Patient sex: M
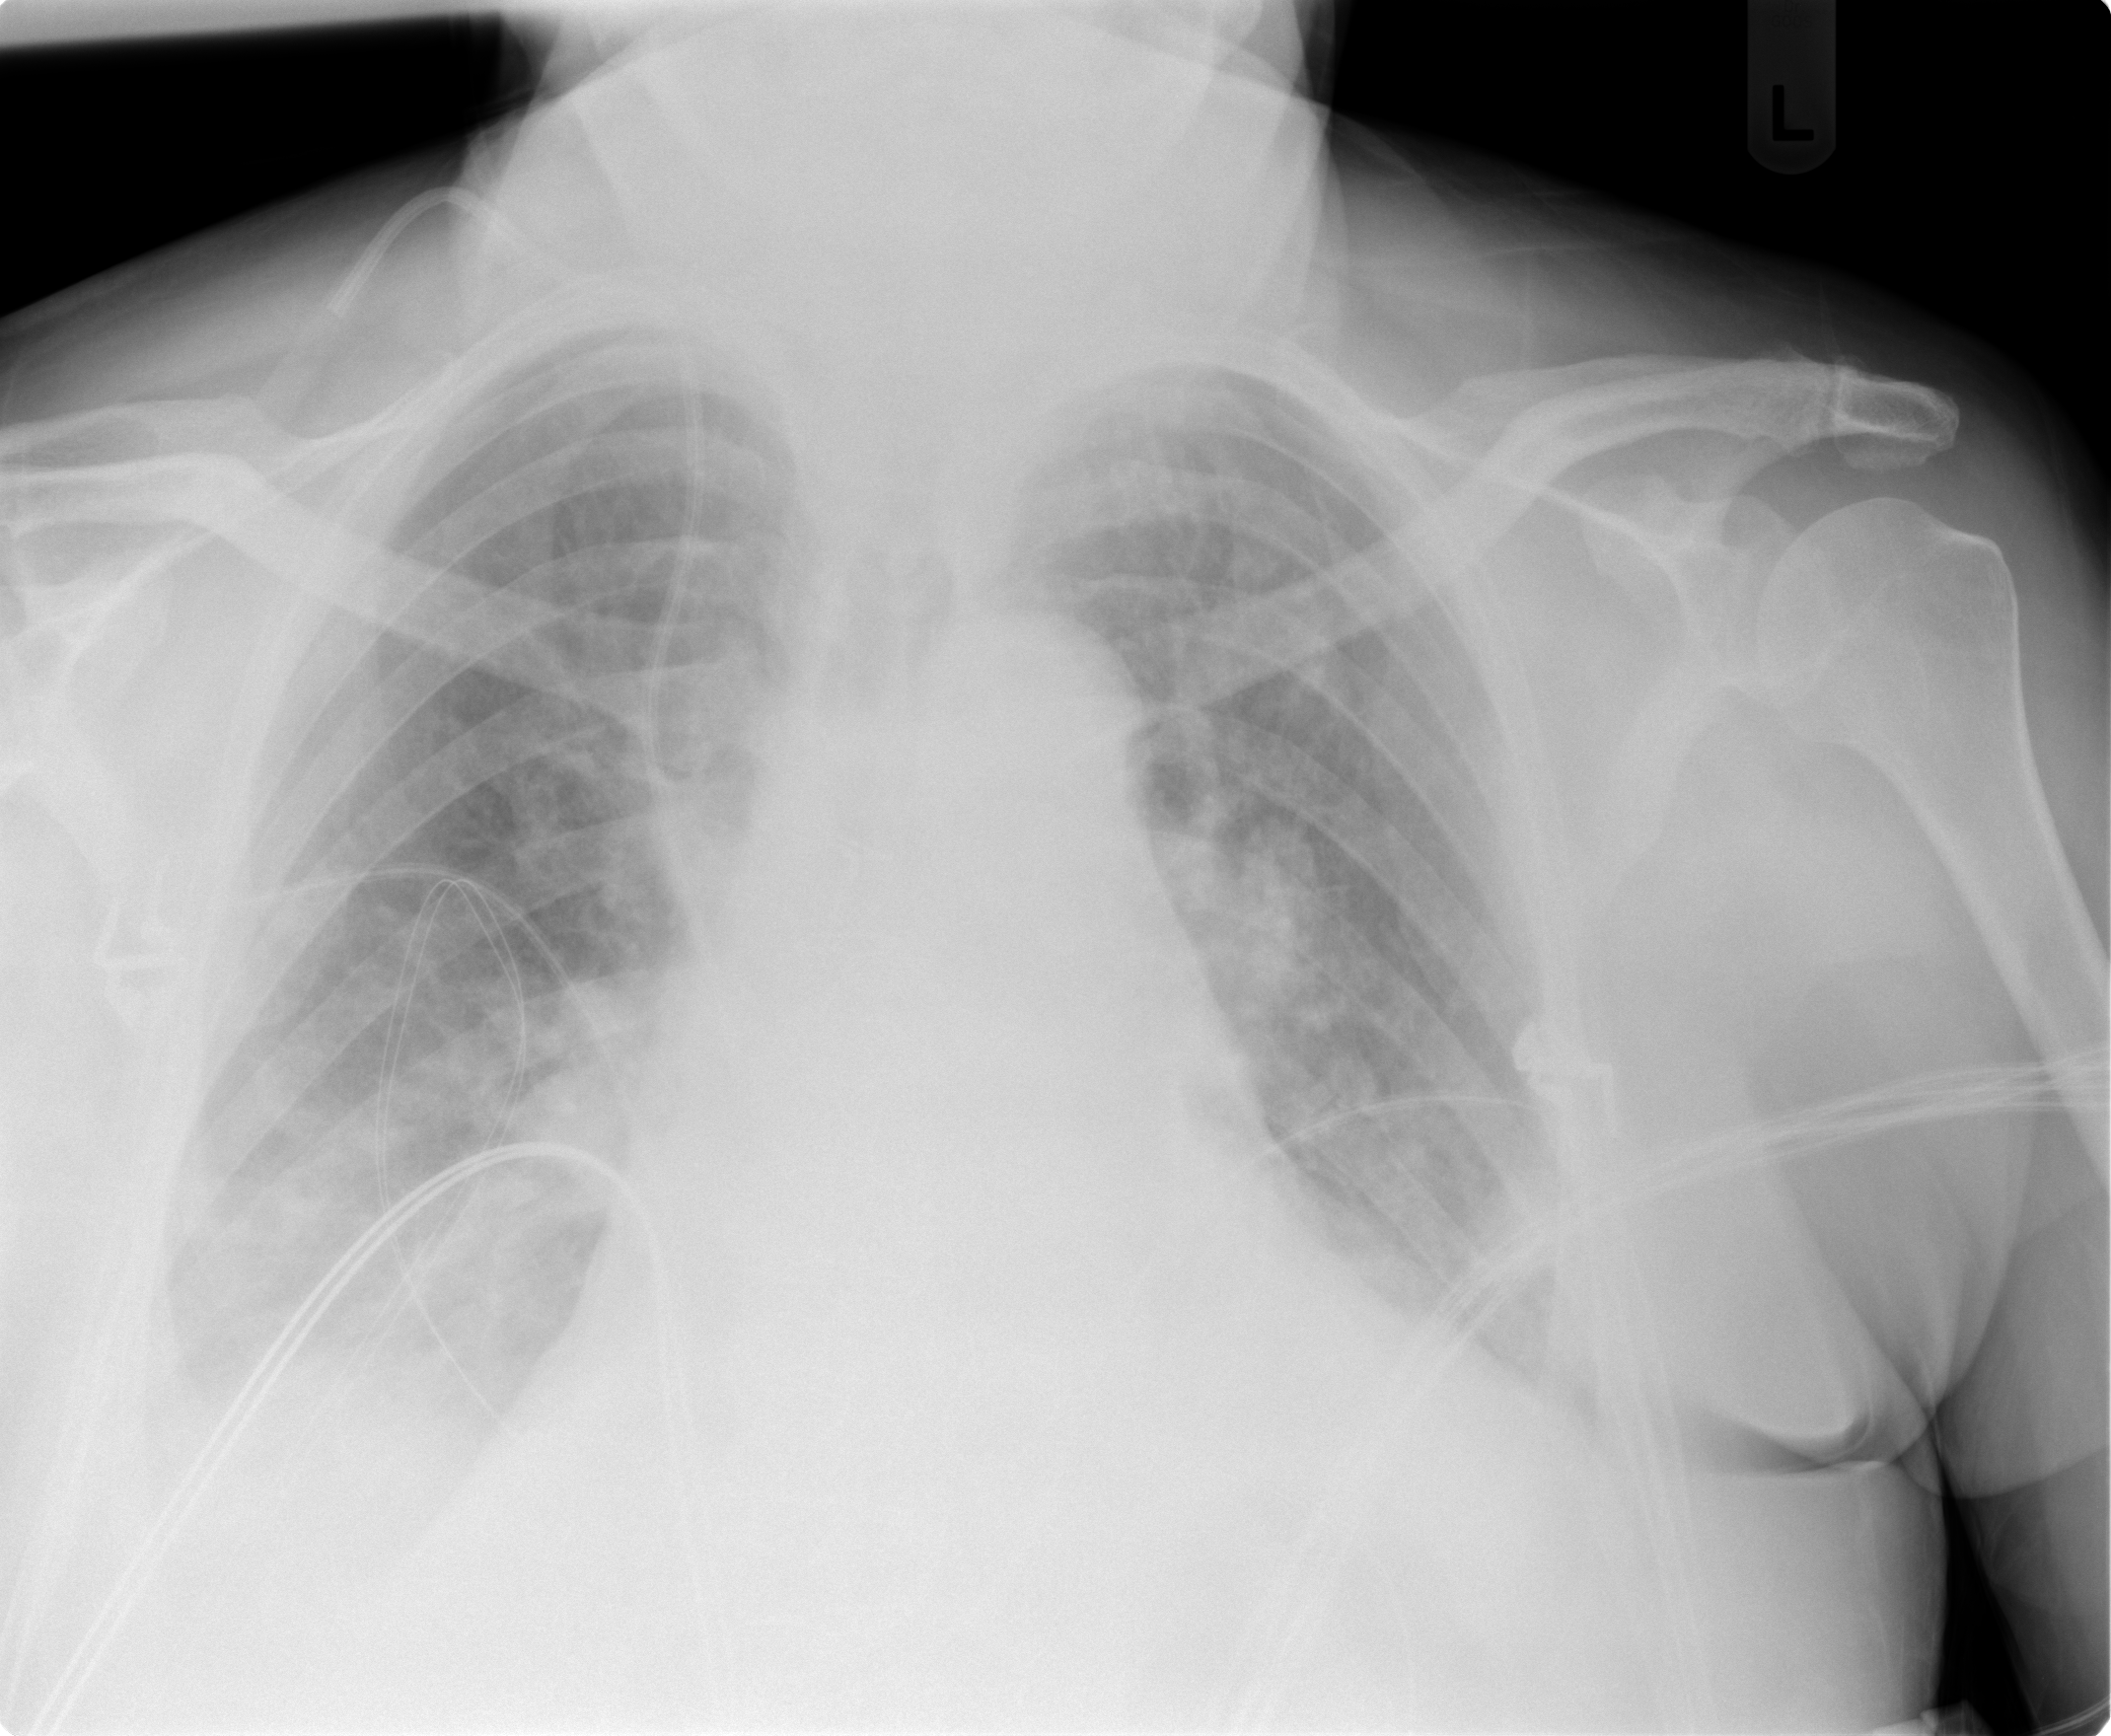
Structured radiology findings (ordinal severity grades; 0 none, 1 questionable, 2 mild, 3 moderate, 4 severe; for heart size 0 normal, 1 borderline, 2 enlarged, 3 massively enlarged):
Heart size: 2
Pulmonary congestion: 2
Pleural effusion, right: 2
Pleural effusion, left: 0
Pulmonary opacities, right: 2
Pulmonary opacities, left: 1
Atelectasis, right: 2
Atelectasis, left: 2